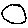
Label: circle